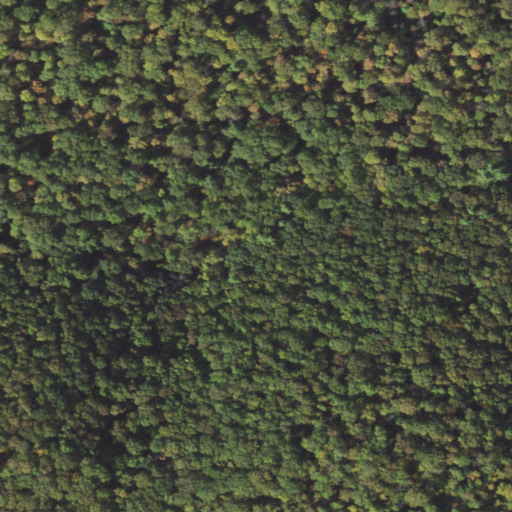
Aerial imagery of depression(s) in Pennsylvania named Little Kettle containing only deciduous forest